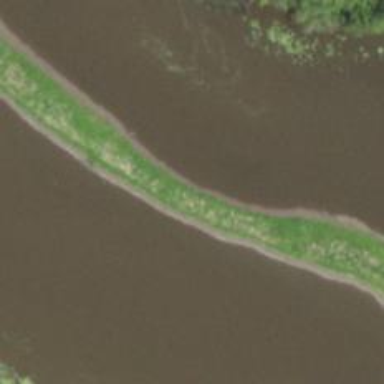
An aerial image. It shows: Beautiful river scene.